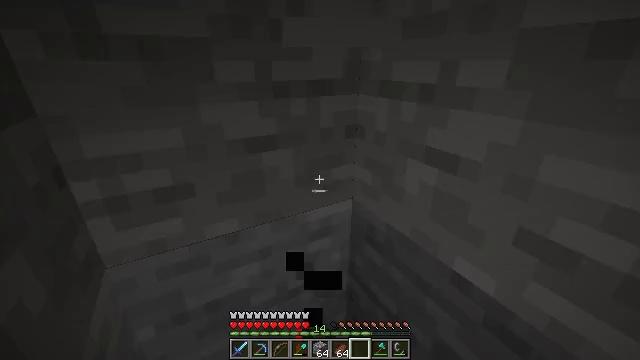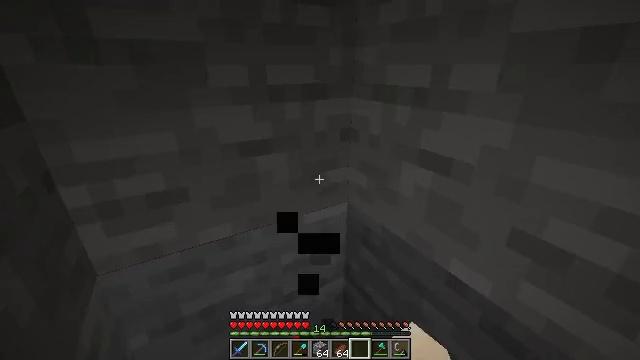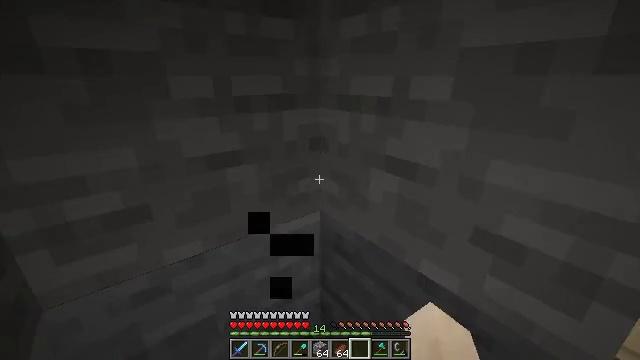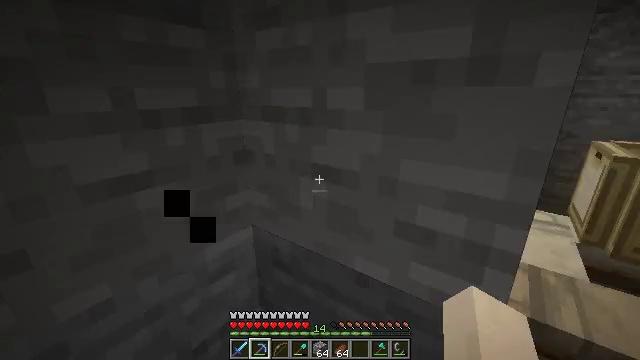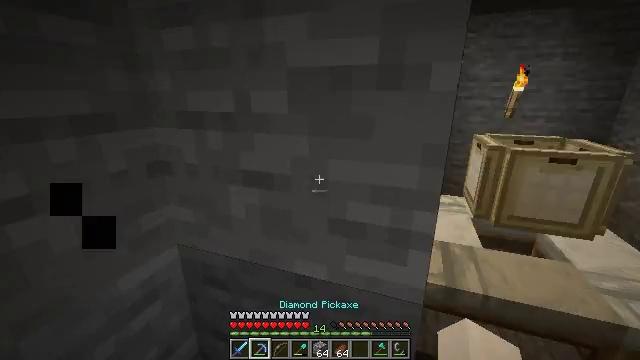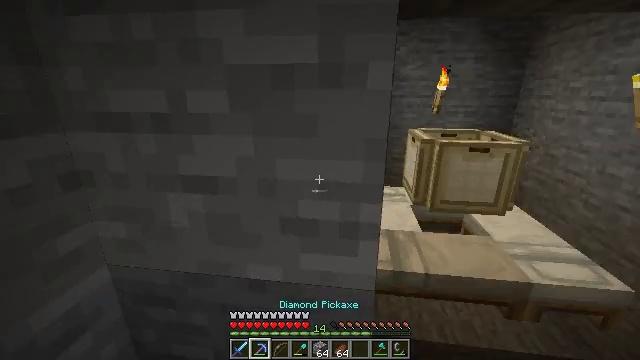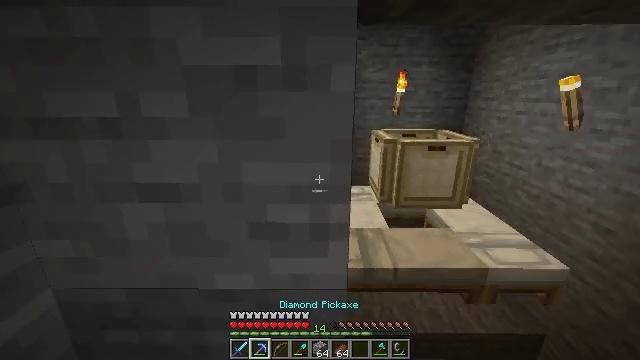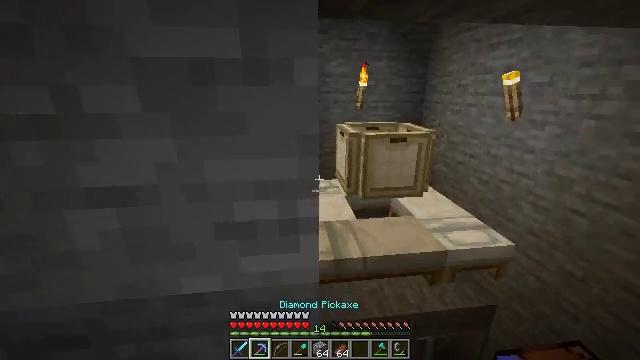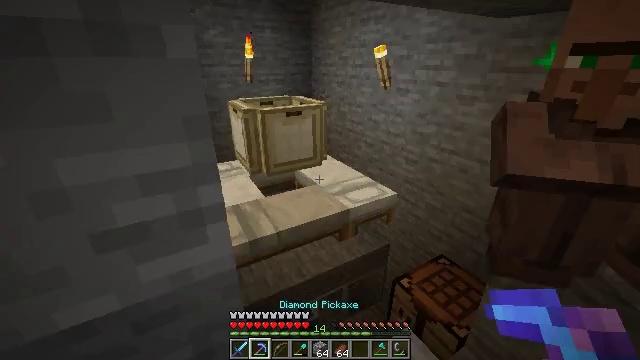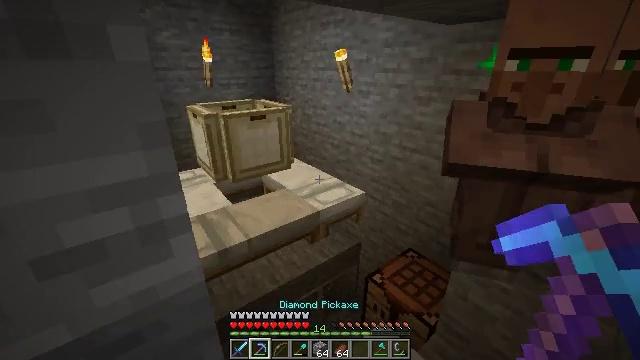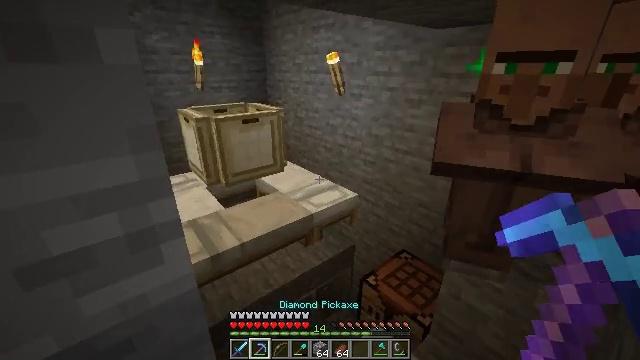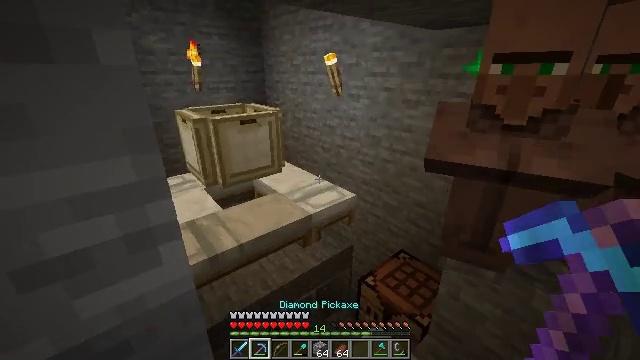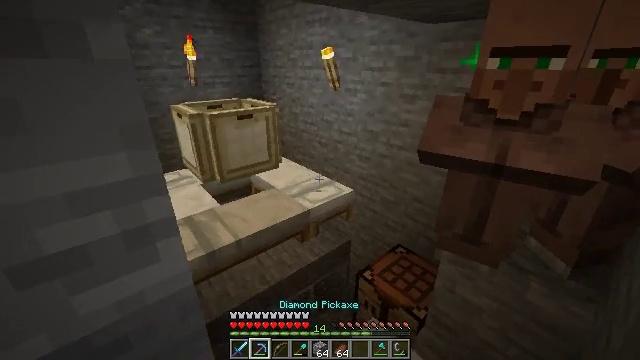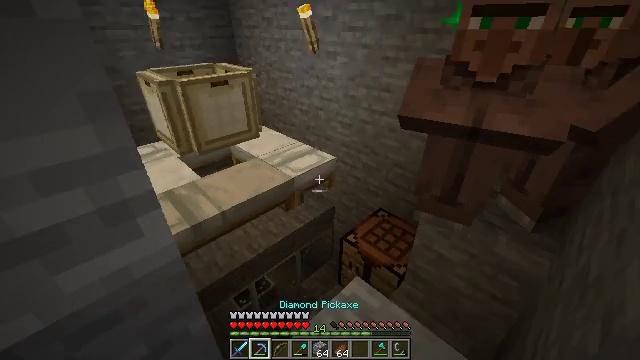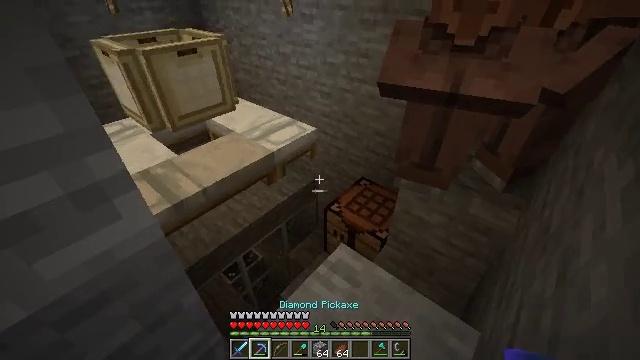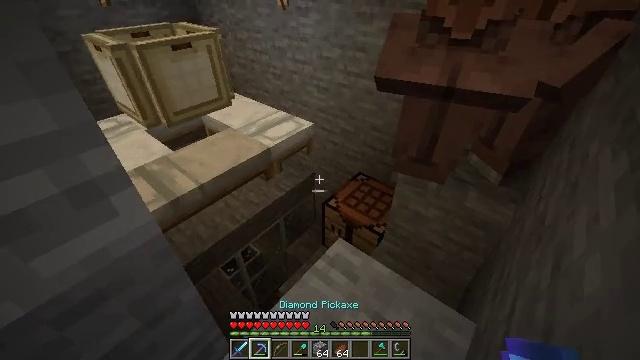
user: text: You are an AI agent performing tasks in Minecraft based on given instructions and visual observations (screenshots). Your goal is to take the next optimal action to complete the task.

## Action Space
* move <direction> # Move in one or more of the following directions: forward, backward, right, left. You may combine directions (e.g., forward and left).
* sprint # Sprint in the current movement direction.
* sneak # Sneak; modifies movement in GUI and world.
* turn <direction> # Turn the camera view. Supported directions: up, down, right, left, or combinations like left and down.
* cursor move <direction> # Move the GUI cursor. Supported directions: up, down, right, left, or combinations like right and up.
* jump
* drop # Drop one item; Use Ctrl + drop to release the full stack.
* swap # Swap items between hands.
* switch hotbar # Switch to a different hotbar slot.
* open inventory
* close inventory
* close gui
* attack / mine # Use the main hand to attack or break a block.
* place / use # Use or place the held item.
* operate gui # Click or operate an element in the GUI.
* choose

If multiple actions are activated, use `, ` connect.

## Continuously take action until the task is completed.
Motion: motion action
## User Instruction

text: Craft a dispenser.
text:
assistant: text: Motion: turn right
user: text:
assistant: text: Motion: turn right and up
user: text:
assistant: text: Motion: turn right and up, switch to hotbar 2
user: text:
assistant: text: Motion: turn right, switch to hotbar 2
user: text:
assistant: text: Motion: turn right, switch to hotbar 2
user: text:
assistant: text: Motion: turn right
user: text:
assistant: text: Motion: turn right and down
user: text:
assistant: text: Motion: turn right and down
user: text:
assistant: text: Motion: turn right
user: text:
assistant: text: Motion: turn right
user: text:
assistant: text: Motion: no_op
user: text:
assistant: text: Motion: turn down
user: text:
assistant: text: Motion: turn right and down
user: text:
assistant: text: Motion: turn right and down
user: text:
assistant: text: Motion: turn down
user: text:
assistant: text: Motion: no_op
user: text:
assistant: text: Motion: no_op
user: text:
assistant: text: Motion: no_op
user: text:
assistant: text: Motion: no_op
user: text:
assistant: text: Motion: no_op
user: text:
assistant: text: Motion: turn right and up
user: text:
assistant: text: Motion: turn right and up
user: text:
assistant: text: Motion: turn right and up
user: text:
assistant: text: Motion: no_op
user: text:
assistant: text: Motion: no_op
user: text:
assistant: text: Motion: no_op
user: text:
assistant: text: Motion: no_op
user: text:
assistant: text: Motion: turn left and down
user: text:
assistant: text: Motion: turn left and down
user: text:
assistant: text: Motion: turn left and down